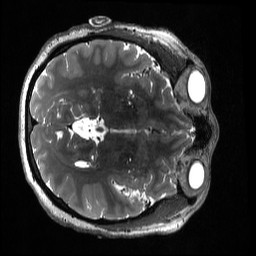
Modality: T2w
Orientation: axial
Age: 38
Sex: female